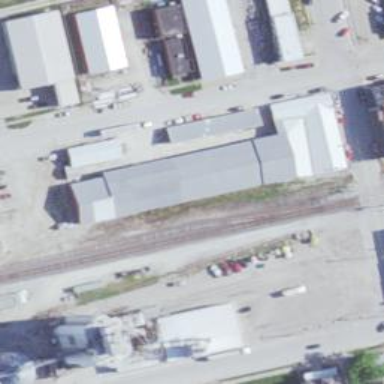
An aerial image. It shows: Railway siding with rails.